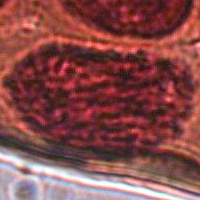
Label: prophase